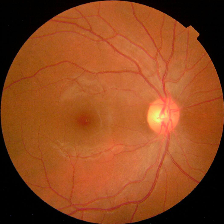
Diabetic retinopathy grade: No DR